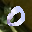
Label: 0